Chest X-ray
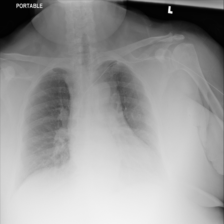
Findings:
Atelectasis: negative
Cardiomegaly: negative
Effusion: negative
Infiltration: negative
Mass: negative
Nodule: negative
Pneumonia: negative
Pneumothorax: negative
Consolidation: negative
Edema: negative
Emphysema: negative
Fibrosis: negative
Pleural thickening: negative
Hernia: negative